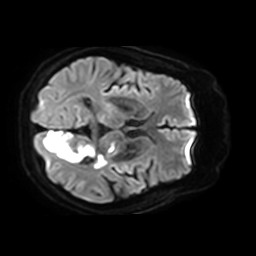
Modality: TRACE
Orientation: axial
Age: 54
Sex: male
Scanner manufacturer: philips
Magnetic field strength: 3 T
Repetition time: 3.744 s
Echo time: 0.05989 s